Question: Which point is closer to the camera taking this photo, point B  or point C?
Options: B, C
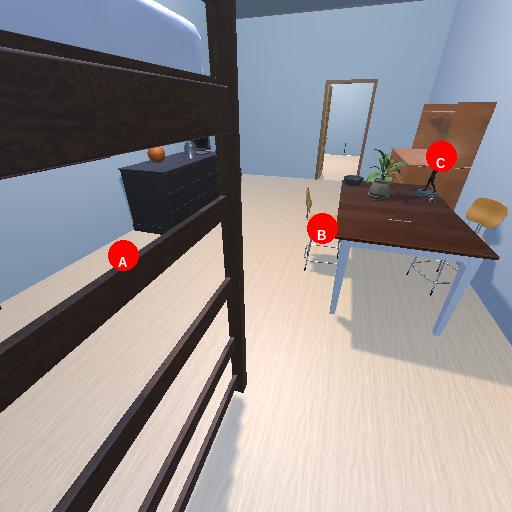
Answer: B